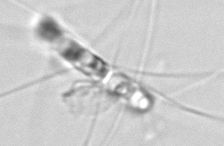
Label: Chaetoceros